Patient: sex M, age 62
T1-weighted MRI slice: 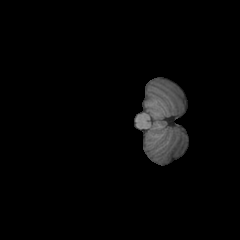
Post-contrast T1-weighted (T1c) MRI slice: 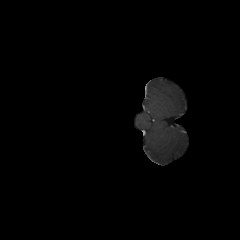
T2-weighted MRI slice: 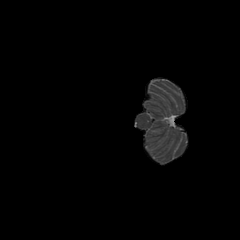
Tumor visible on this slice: no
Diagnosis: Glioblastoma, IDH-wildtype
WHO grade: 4